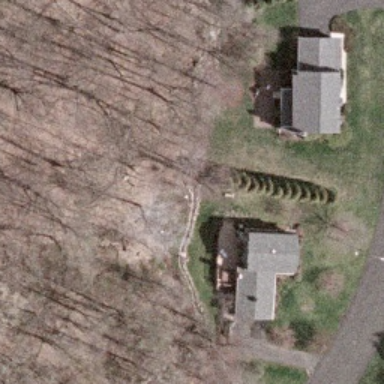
Two houses are surrounded by withered plants and lawn in the sparse residential area .